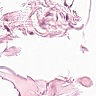
Metastatic tissue present: no